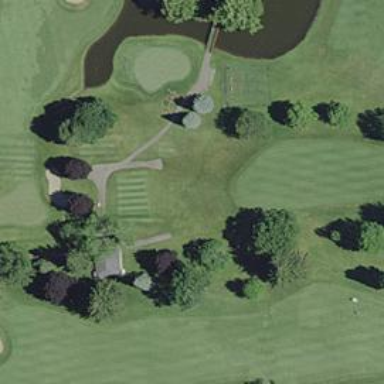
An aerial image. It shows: Golf cartpath that is also road path.